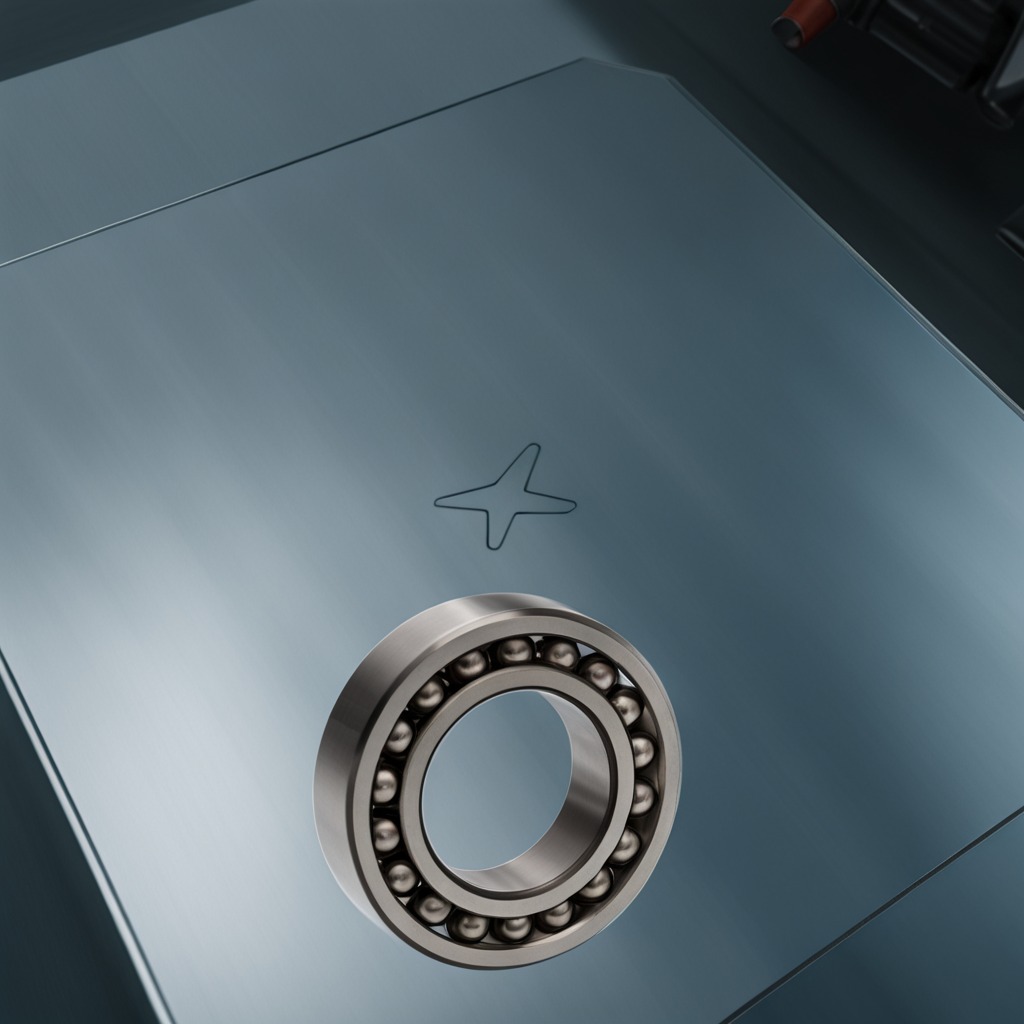
A metal ball bearing lies on the surface of the toolbox in an airplane hangar workshop.